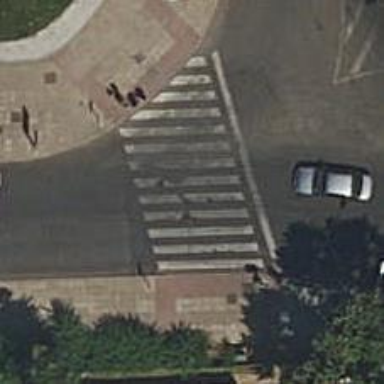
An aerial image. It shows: Asphalt footway with marked crossing equipped with traffic signals.